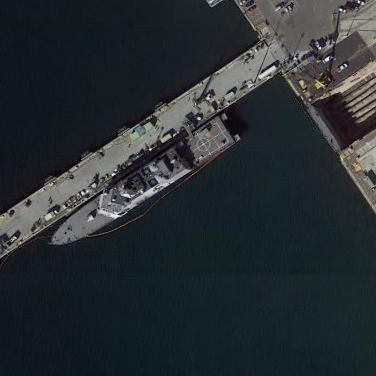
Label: Freedom-class_combat_ship